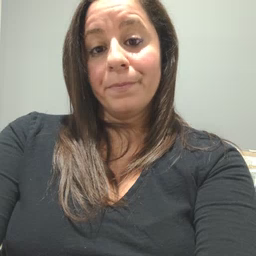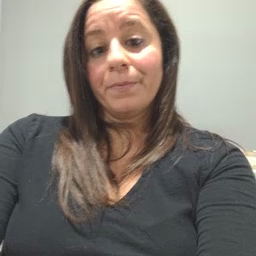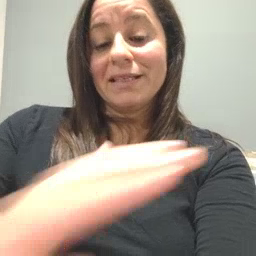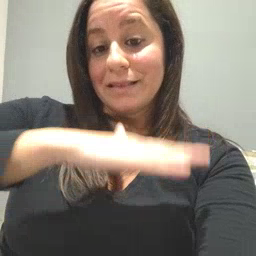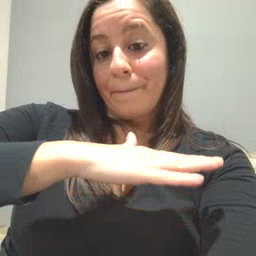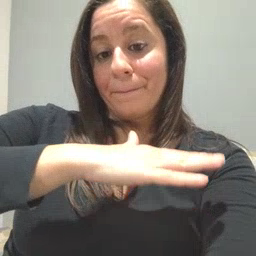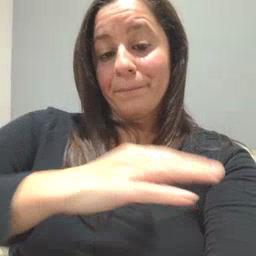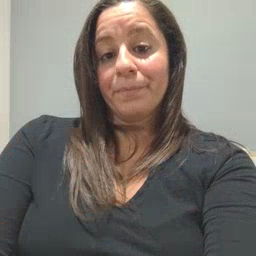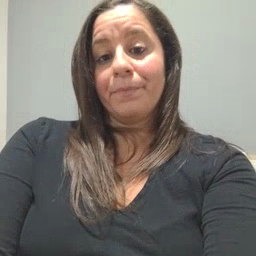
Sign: table